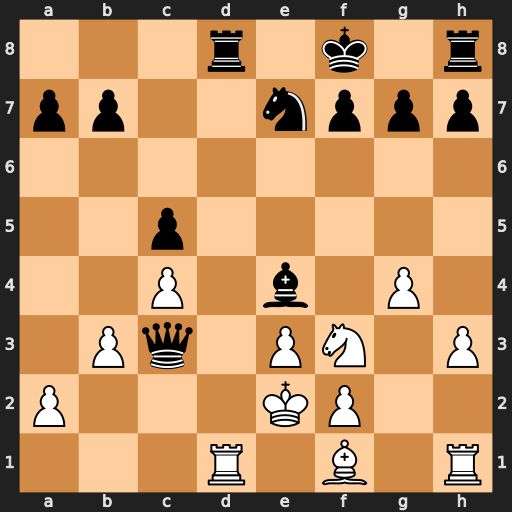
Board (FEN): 3r1k1r/pp2nppp/8/2p5/2P1b1P1/1Pq1PN1P/P3KP2/3R1B1R
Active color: w
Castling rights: -
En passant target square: -
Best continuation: Rxd8#